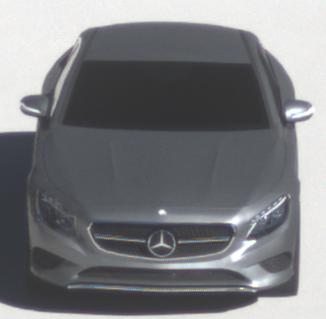
Make: Mercedes-Benz
Model: S 400 Coupé
Detailed model: S-Class (217) Coupé
Model produced from: 2015/10
Model produced until: 2017/09
Doors: 2
Color: gray
Road condition: dry road
Daytime: morning or afternoon
Contrast: high contrast